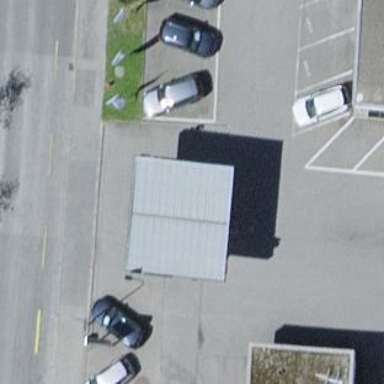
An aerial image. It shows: View of roof of building.